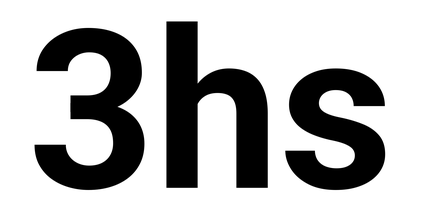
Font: Roboto_Bold